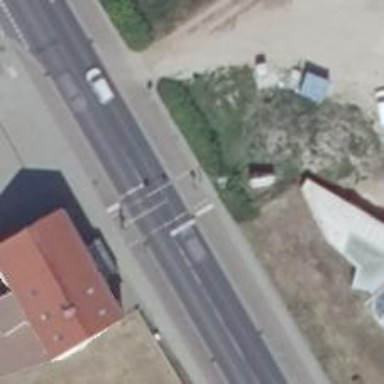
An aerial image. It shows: Traffic signal crossing.